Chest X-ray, PA view. Patient: 27 years old, sex F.
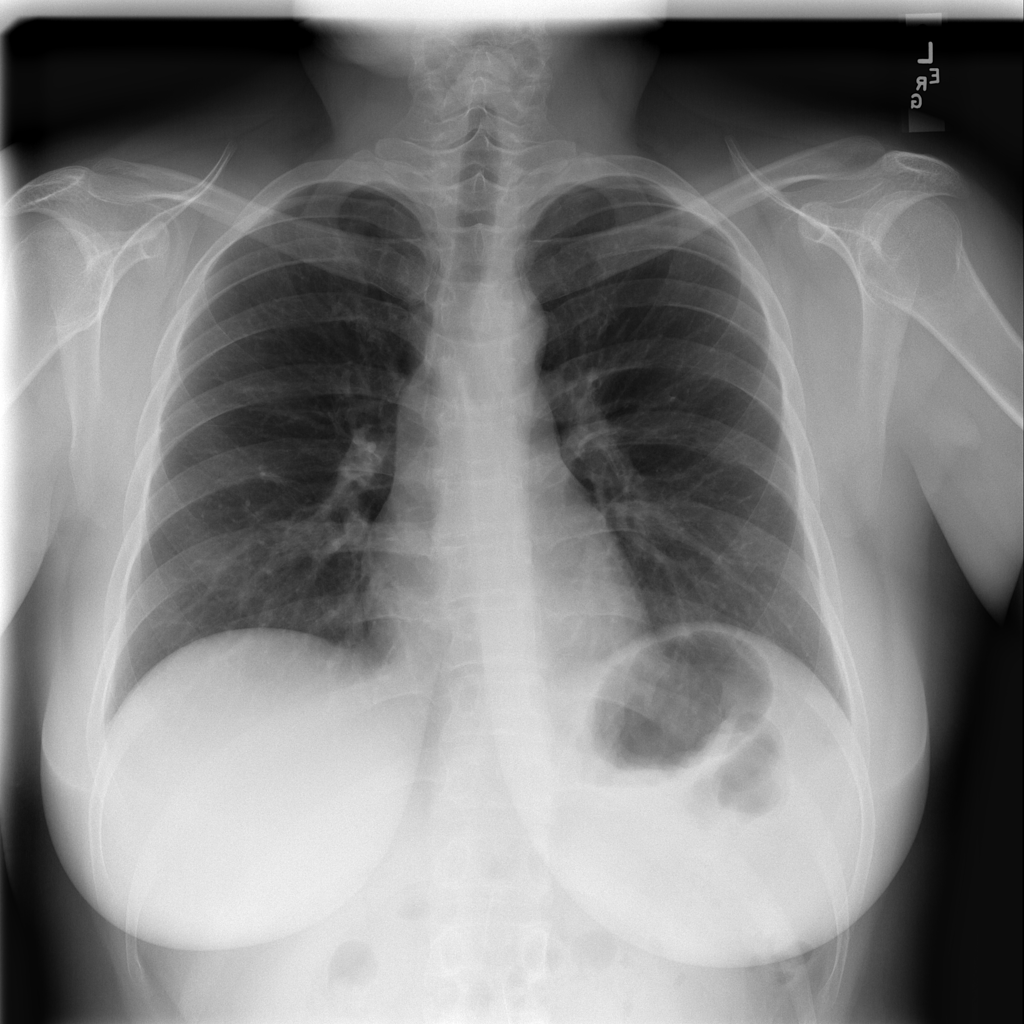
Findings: No Finding